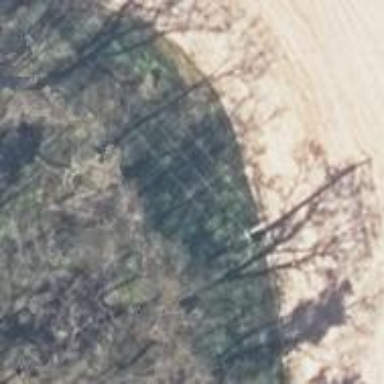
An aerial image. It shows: Minor power line.